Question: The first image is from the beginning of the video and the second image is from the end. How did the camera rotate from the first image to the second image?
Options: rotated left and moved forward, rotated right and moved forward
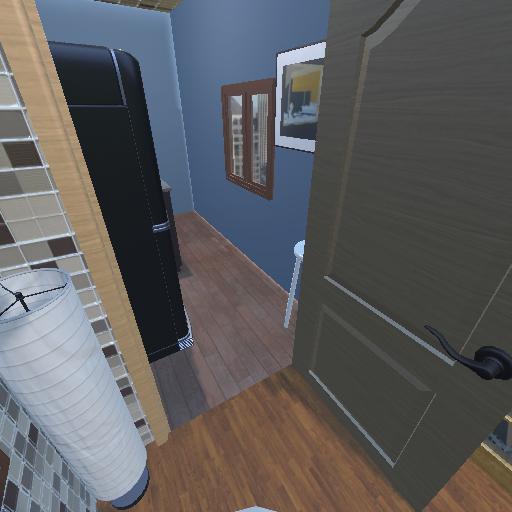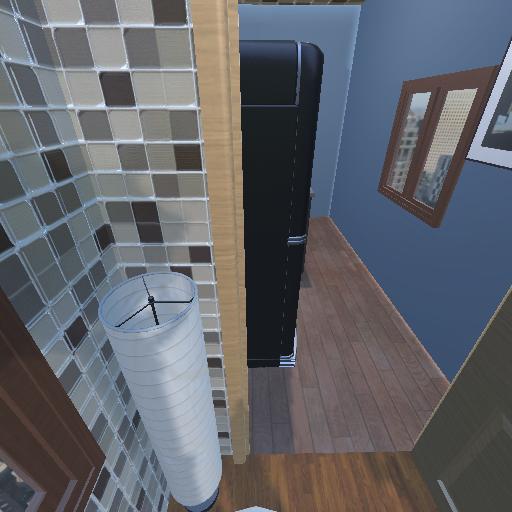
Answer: rotated left and moved forward